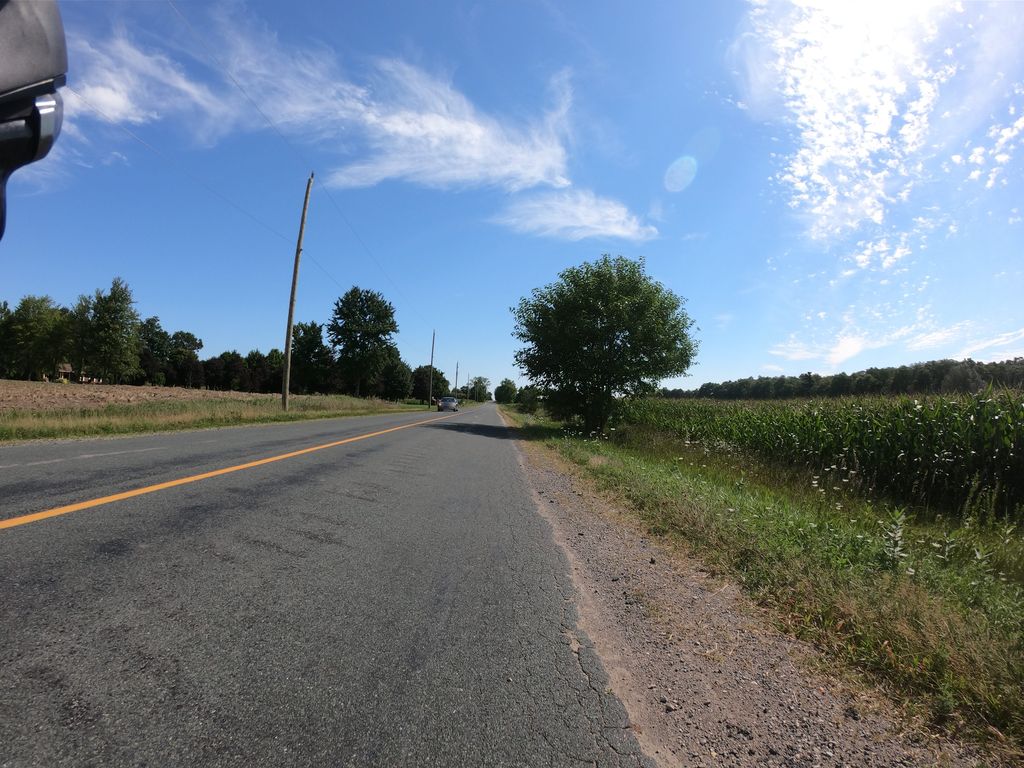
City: kitchener-waterloo